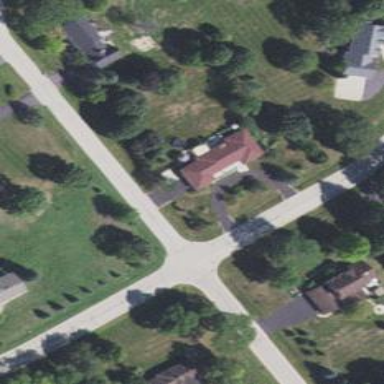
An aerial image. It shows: Driveway leading to service road.